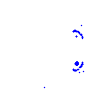
Particle: pion